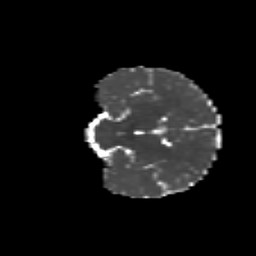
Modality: MD
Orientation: coronal
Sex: male
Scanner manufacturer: siemens
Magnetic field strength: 3 T
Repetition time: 5 s
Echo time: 0.071 s